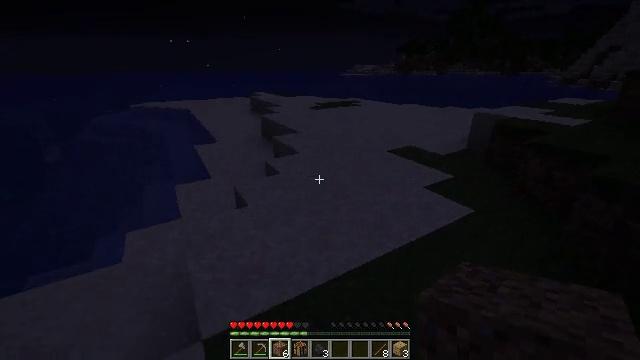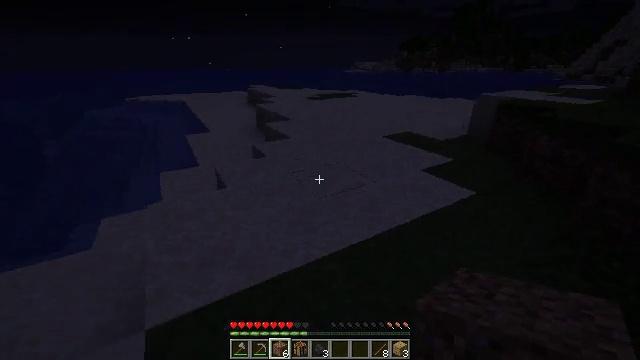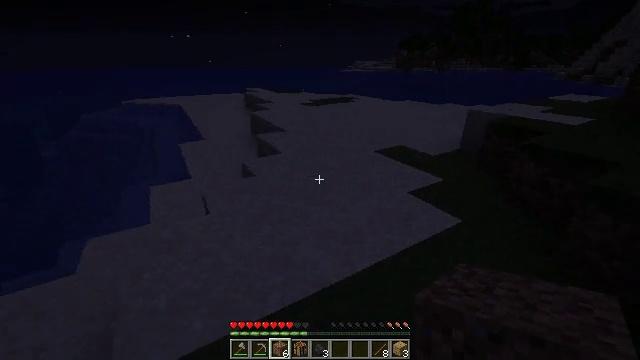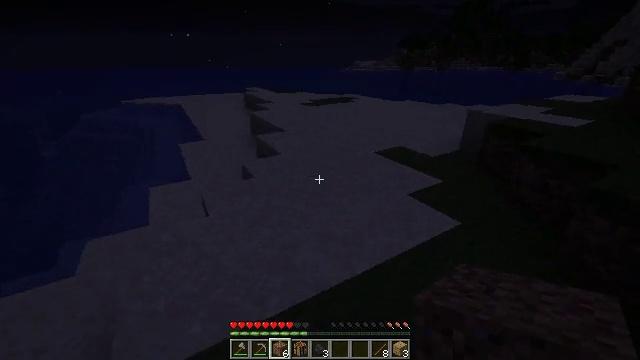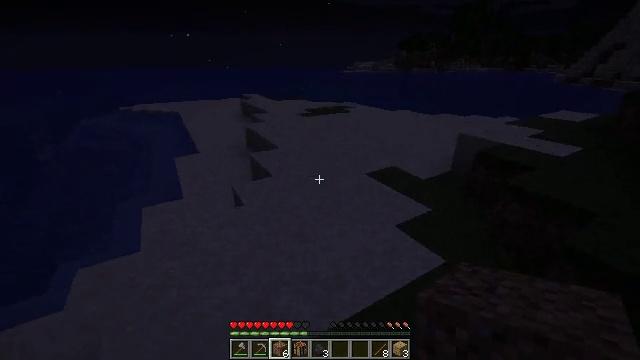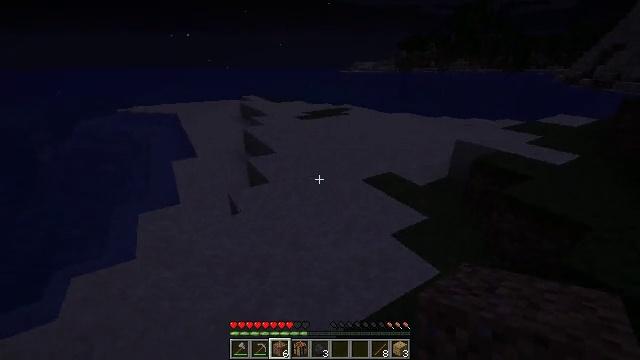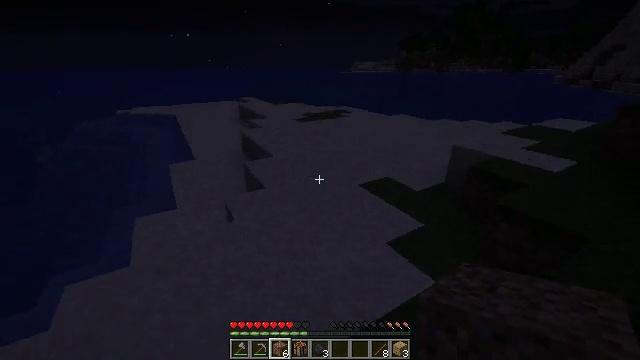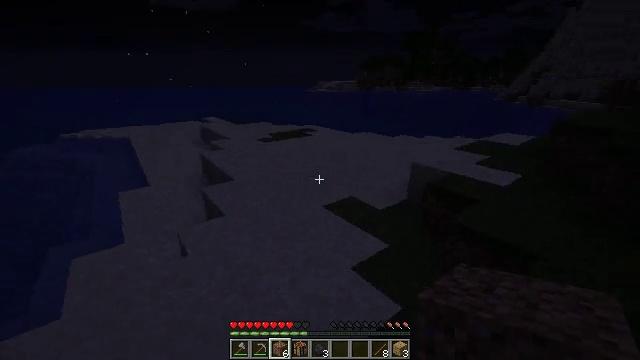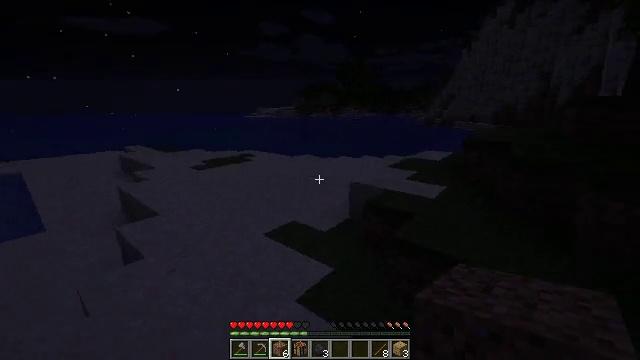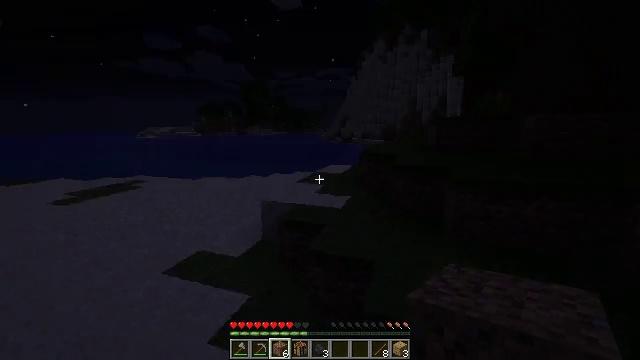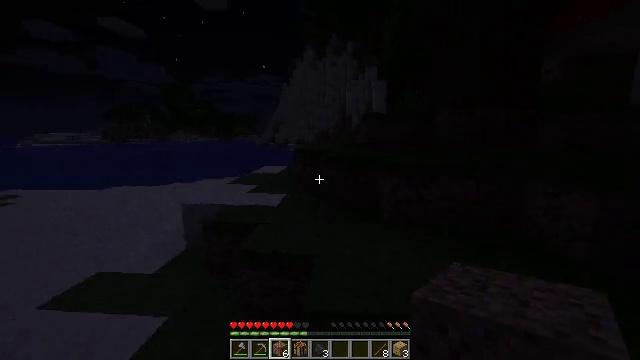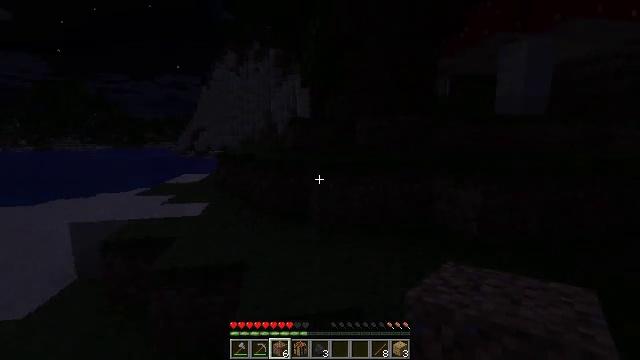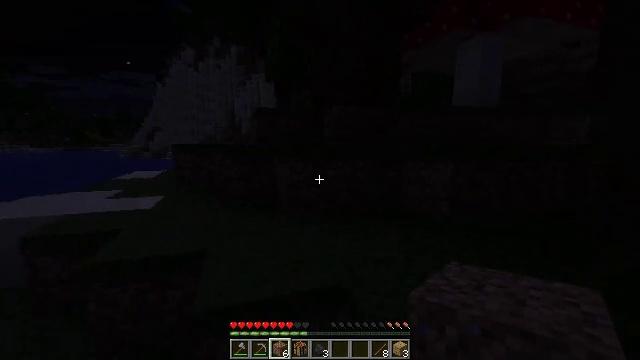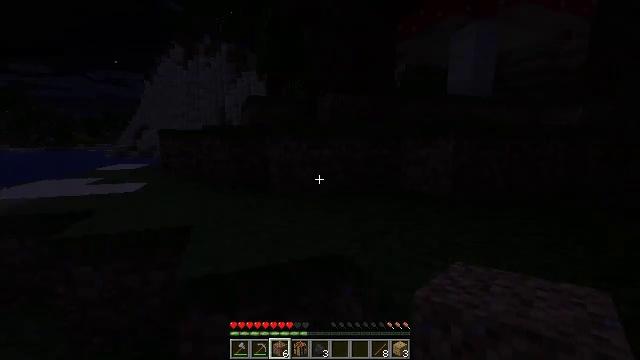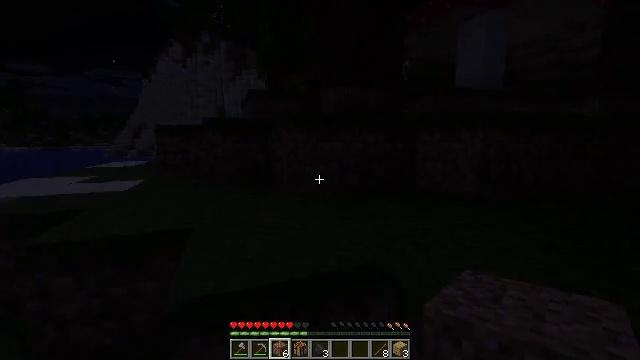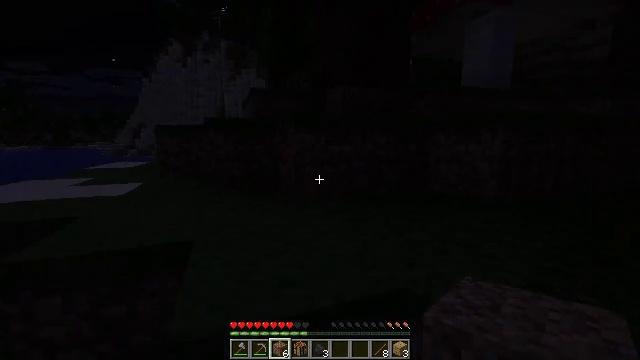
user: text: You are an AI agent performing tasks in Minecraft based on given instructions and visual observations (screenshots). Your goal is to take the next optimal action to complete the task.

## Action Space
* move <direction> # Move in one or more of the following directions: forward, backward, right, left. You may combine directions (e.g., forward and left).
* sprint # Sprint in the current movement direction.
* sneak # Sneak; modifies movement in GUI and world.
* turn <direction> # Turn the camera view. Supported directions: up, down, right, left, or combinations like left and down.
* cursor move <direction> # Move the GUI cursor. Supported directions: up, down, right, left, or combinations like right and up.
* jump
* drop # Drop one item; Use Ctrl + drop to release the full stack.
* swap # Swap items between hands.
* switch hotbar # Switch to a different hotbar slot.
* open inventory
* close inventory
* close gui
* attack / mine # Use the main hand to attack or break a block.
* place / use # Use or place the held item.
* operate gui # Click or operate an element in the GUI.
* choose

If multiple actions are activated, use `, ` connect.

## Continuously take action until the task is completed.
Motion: motion action
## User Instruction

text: Harvest the mushroom stem for materials.
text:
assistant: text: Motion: move forward and move right, sprint, jump
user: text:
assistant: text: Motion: move forward and move right, sprint, jump
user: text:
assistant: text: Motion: move forward and move right, sprint, jump
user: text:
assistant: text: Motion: move forward and move right, sprint, jump
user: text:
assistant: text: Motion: move forward and move right, sprint, jump
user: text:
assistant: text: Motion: move forward and move right, sprint, jump
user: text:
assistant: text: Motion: move forward and move right, sprint, turn right and up, jump
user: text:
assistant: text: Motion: move forward and move right, sprint, turn right and up, jump
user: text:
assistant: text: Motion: move forward and move right, sprint, turn right and up
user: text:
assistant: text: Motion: move forward and move right, sprint, turn right and up
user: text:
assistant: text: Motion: move forward and move right, sprint, turn right and up
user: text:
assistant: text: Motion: move forward and move right, sprint, turn right
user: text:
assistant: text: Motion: move forward and move right, sprint, turn right
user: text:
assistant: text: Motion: move forward and move left, sprint
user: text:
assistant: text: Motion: move forward and move left, sprint
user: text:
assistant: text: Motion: move forward and move left, sprint
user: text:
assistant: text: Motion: move forward and move left, sprint
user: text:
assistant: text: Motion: move forward and move left, sprint
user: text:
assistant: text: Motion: move forward and move left, sprint, turn right, jump
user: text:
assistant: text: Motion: move forward and move right, sprint, turn right, jump
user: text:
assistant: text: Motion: move forward and move right, sprint, turn right, jump
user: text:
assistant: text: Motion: move forward and move right, sprint, turn right, jump
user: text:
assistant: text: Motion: move forward and move right, sprint, jump
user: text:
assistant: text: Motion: move forward and move right, sprint, jump
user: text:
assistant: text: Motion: move forward and move right, sprint, jump
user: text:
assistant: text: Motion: move forward and move right, sprint, jump
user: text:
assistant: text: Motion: move forward and move right, sprint
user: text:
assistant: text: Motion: move forward and move right, sprint
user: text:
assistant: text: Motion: move forward and move right, sprint
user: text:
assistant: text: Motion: move forward and move right, sprint